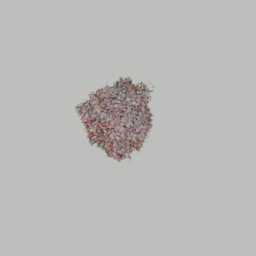
Label: nature